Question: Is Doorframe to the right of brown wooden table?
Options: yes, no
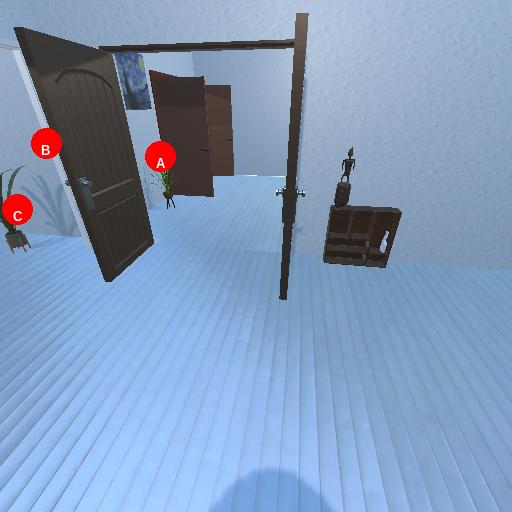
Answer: yes